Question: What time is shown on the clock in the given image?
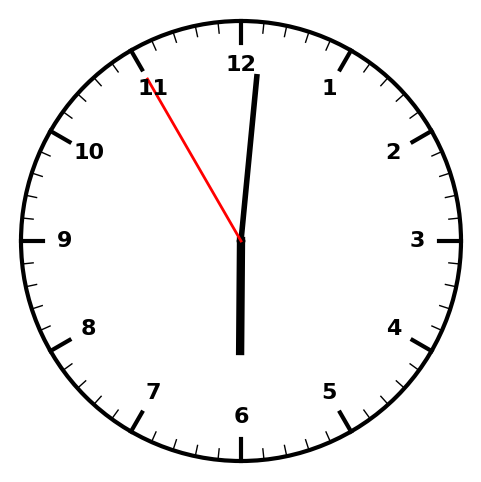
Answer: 06:00:55